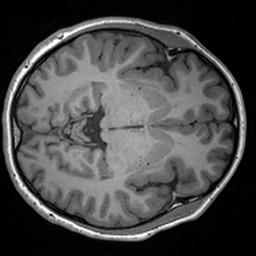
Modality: T1w
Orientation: axial
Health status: healthy
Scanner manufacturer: siemens
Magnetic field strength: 3 T
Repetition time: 1.9 s
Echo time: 0.00227 s